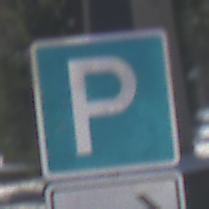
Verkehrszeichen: Parken
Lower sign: RichtungsangabeDurchPfeile4
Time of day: MorningAfternoon
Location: Outdoor (Special)
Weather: Clear
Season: Winter
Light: Natural